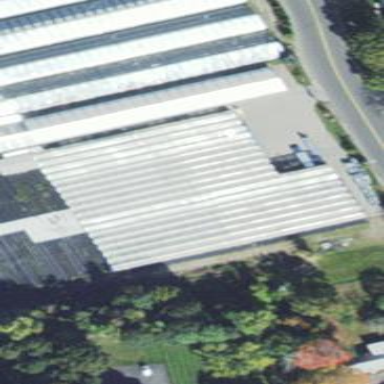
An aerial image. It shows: Greenhouse.